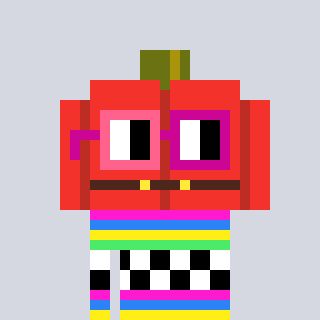
a pixel art character with square pink and red glasses, a pumpkin-shaped head and a peachy-colored body on a cool background